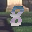
Label: 8